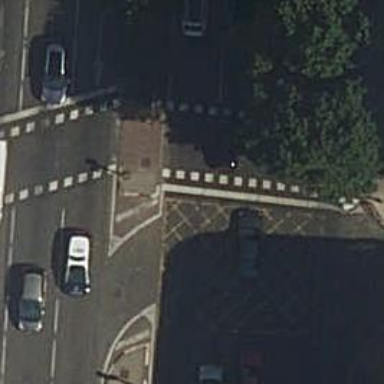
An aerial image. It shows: Crossing with traffic signals.